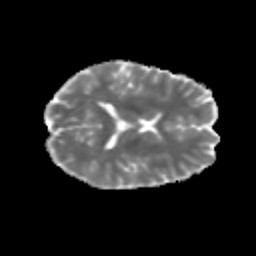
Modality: MD
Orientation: axial
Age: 27
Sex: female
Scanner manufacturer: siemens
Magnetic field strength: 3 T
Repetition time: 3.5 s
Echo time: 0.125 s